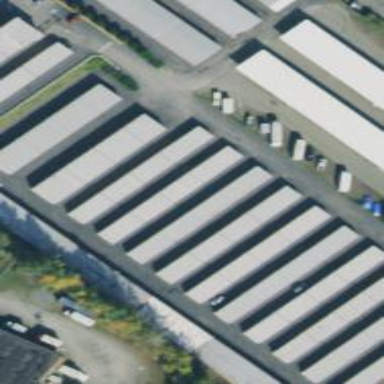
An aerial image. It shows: Warehouse building.